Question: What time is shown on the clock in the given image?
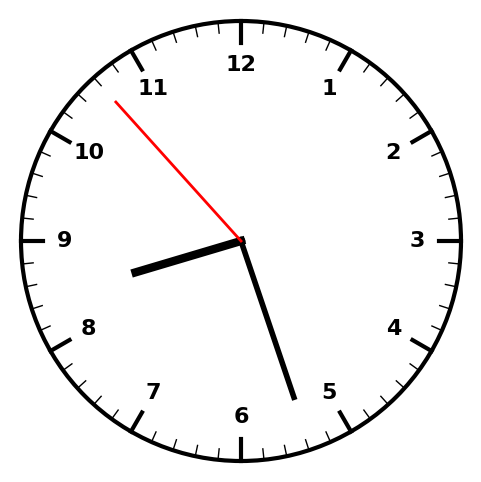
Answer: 08:26:53